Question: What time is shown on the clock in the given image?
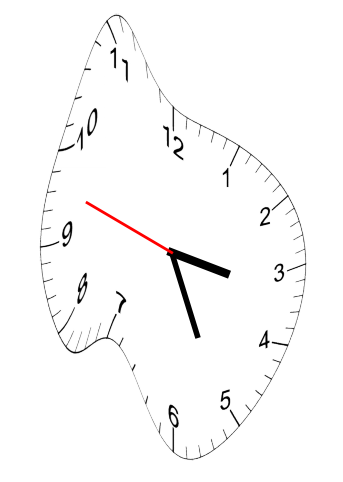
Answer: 03:25:48